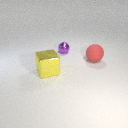
large yellow metal cube in front of large red rubber sphere